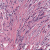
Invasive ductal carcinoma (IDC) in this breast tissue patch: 1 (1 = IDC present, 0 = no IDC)